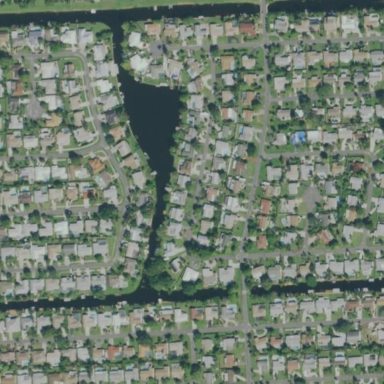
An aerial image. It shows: Residential area consisting of single-family homes.